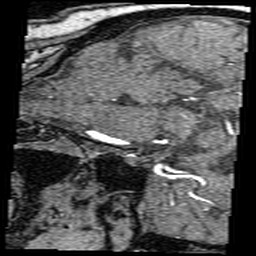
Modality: angio
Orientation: sagittal
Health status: ill
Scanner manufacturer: siemens
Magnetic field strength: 3 T
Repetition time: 0.022 s
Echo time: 0.0036 s